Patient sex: F
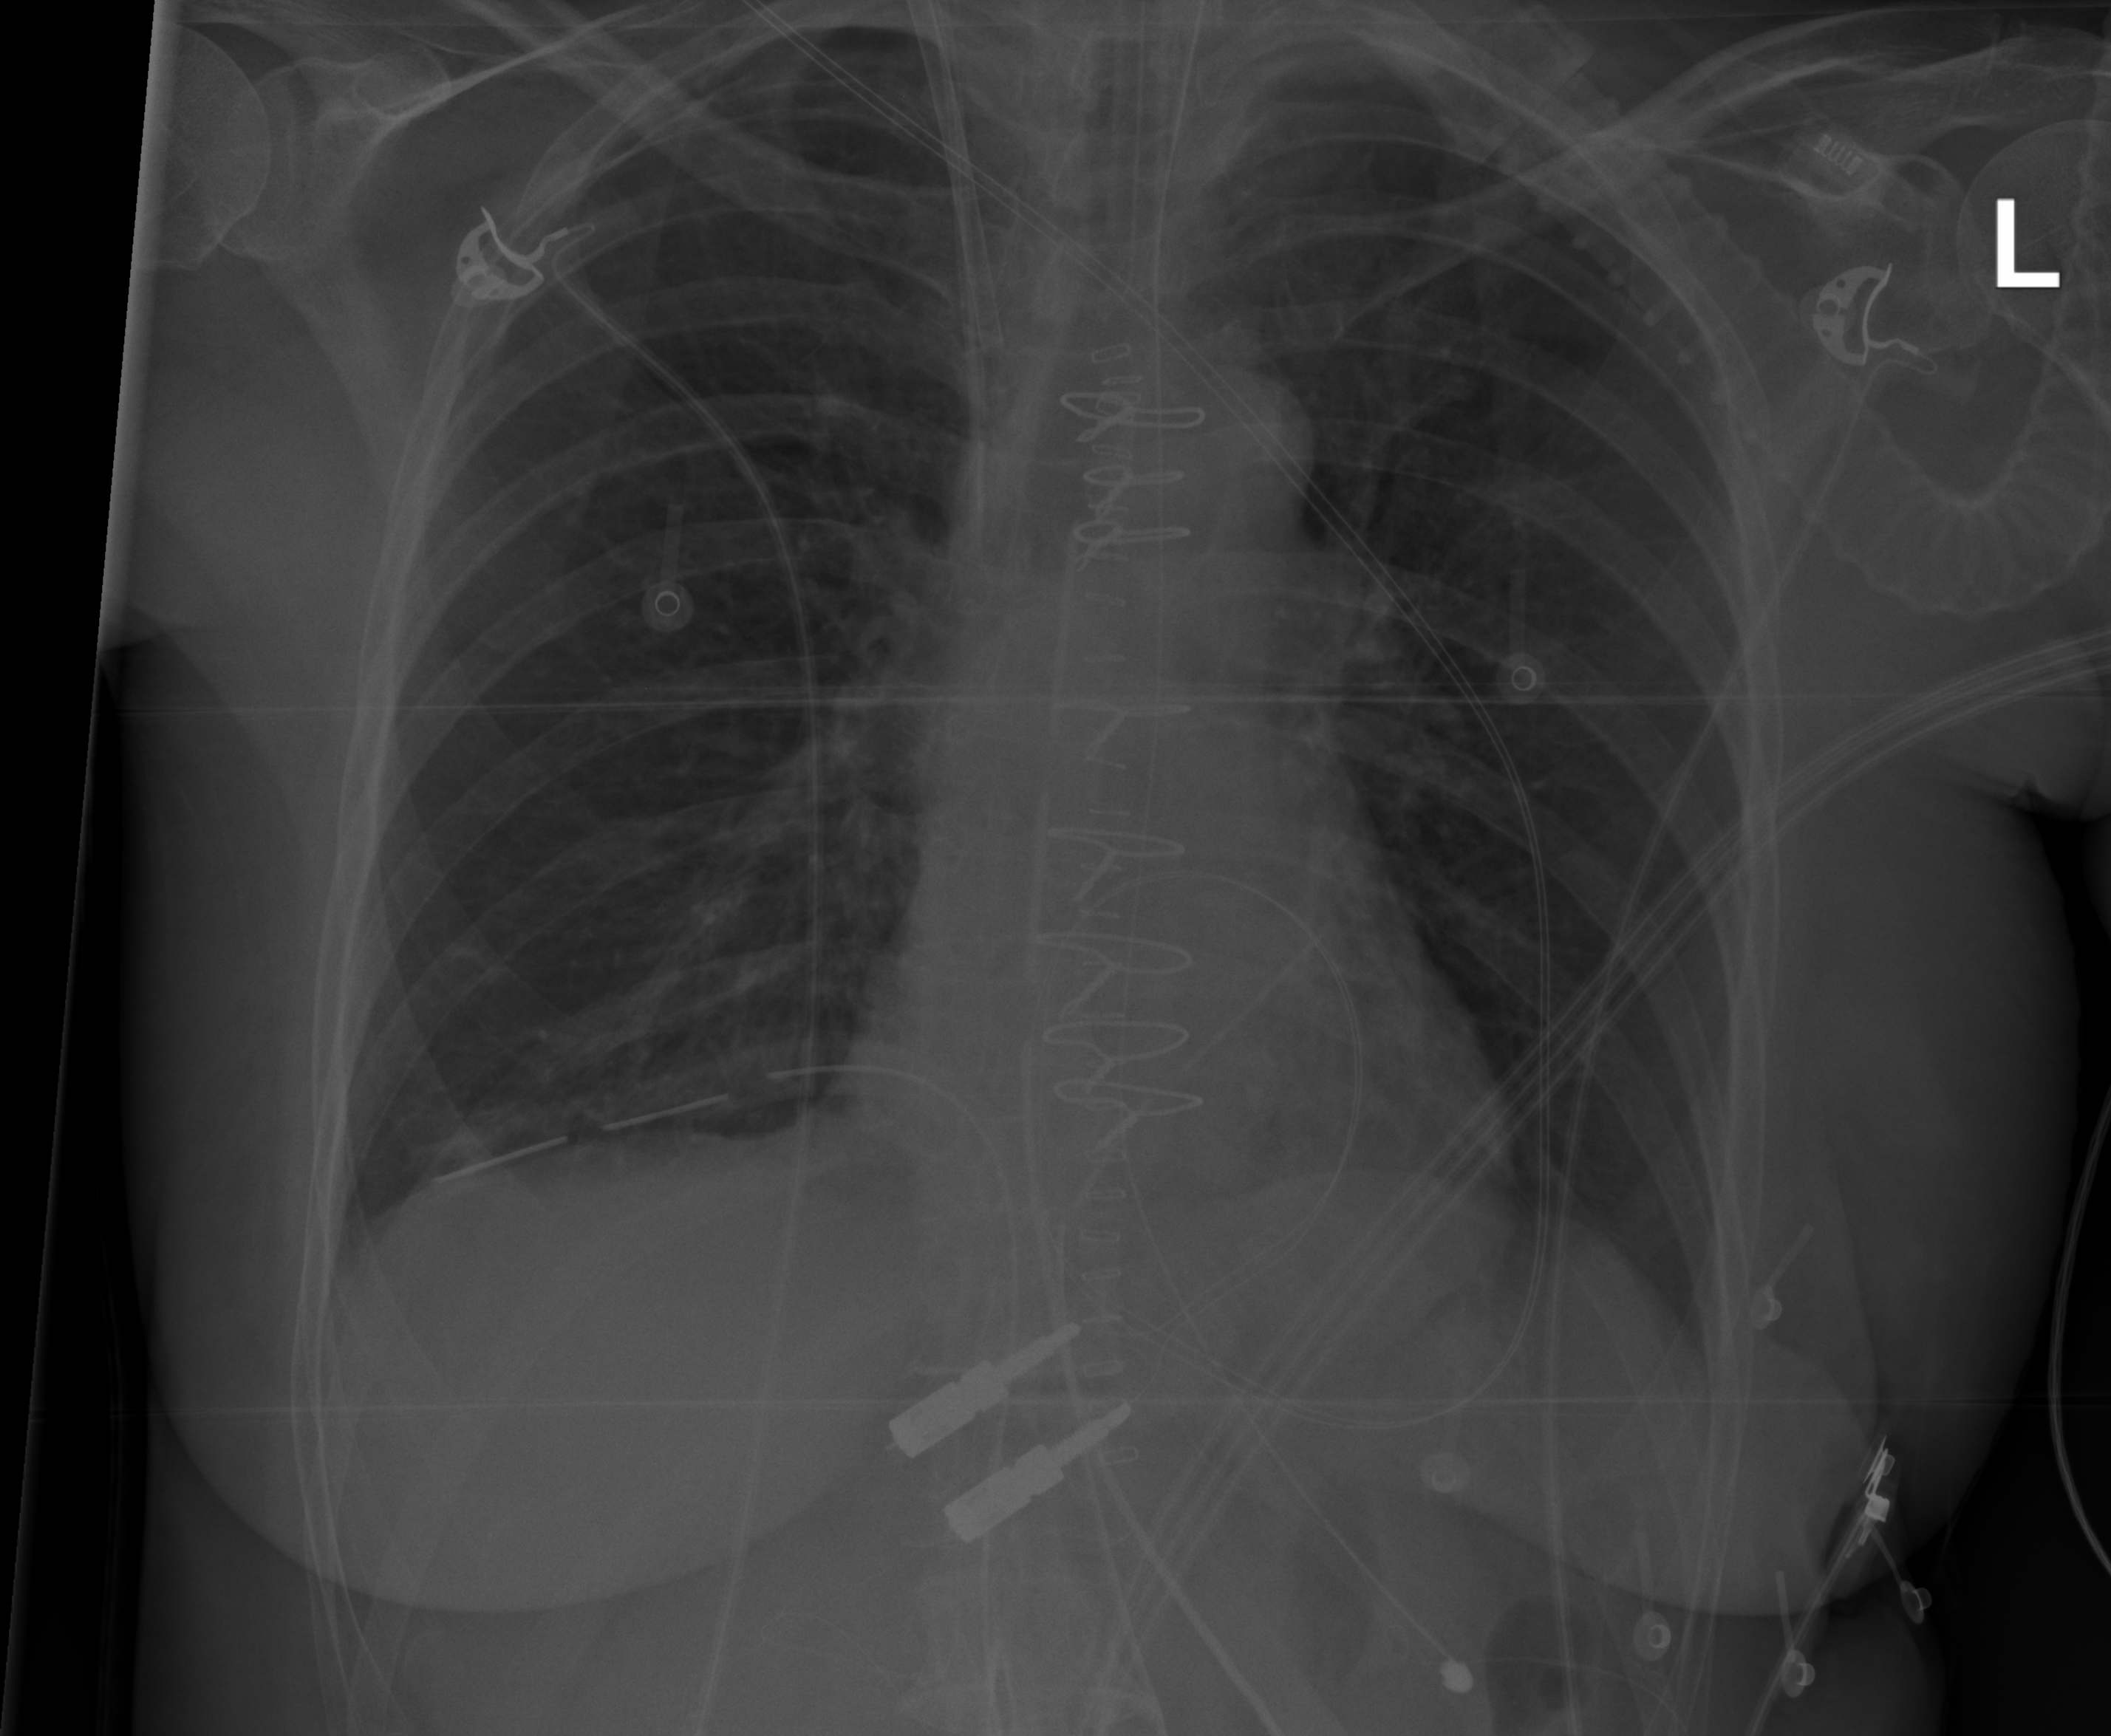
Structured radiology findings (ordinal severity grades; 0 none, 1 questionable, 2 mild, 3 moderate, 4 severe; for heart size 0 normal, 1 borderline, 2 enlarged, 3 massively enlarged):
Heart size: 0
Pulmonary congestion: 0
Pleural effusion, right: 0
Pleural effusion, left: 0
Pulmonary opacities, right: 0
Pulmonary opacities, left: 0
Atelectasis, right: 2
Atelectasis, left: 0